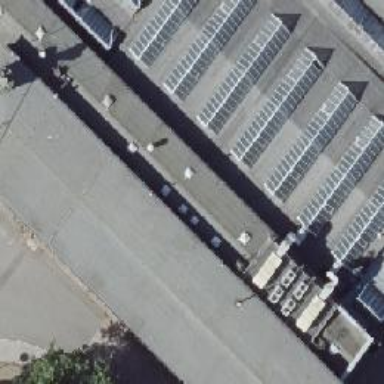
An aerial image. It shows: Industrial building.